Question: I should html content load on textview its ok and display well but how to handle multiple underline word getting onclick dynamically.
How can i getting click like as Phnom Penh, Siem Reap & so on etc..????
Thanks in advance

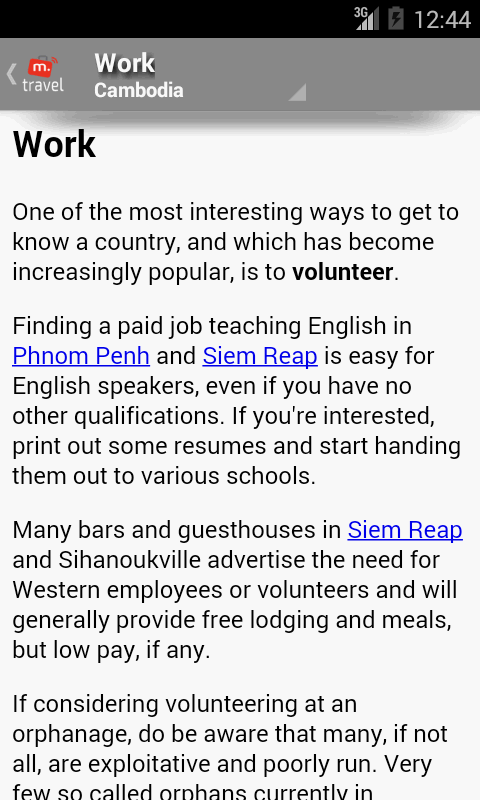
Answer: I'm so happy bcos I should find out answer for this quesiton, which i need to it dynamically solutions.
Just, go on this link for blog and step by step which is our need to dynamically solution there.
<URL>
:)